Field crop: maize
Growth stage: 2
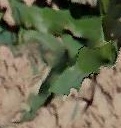
Species: maize